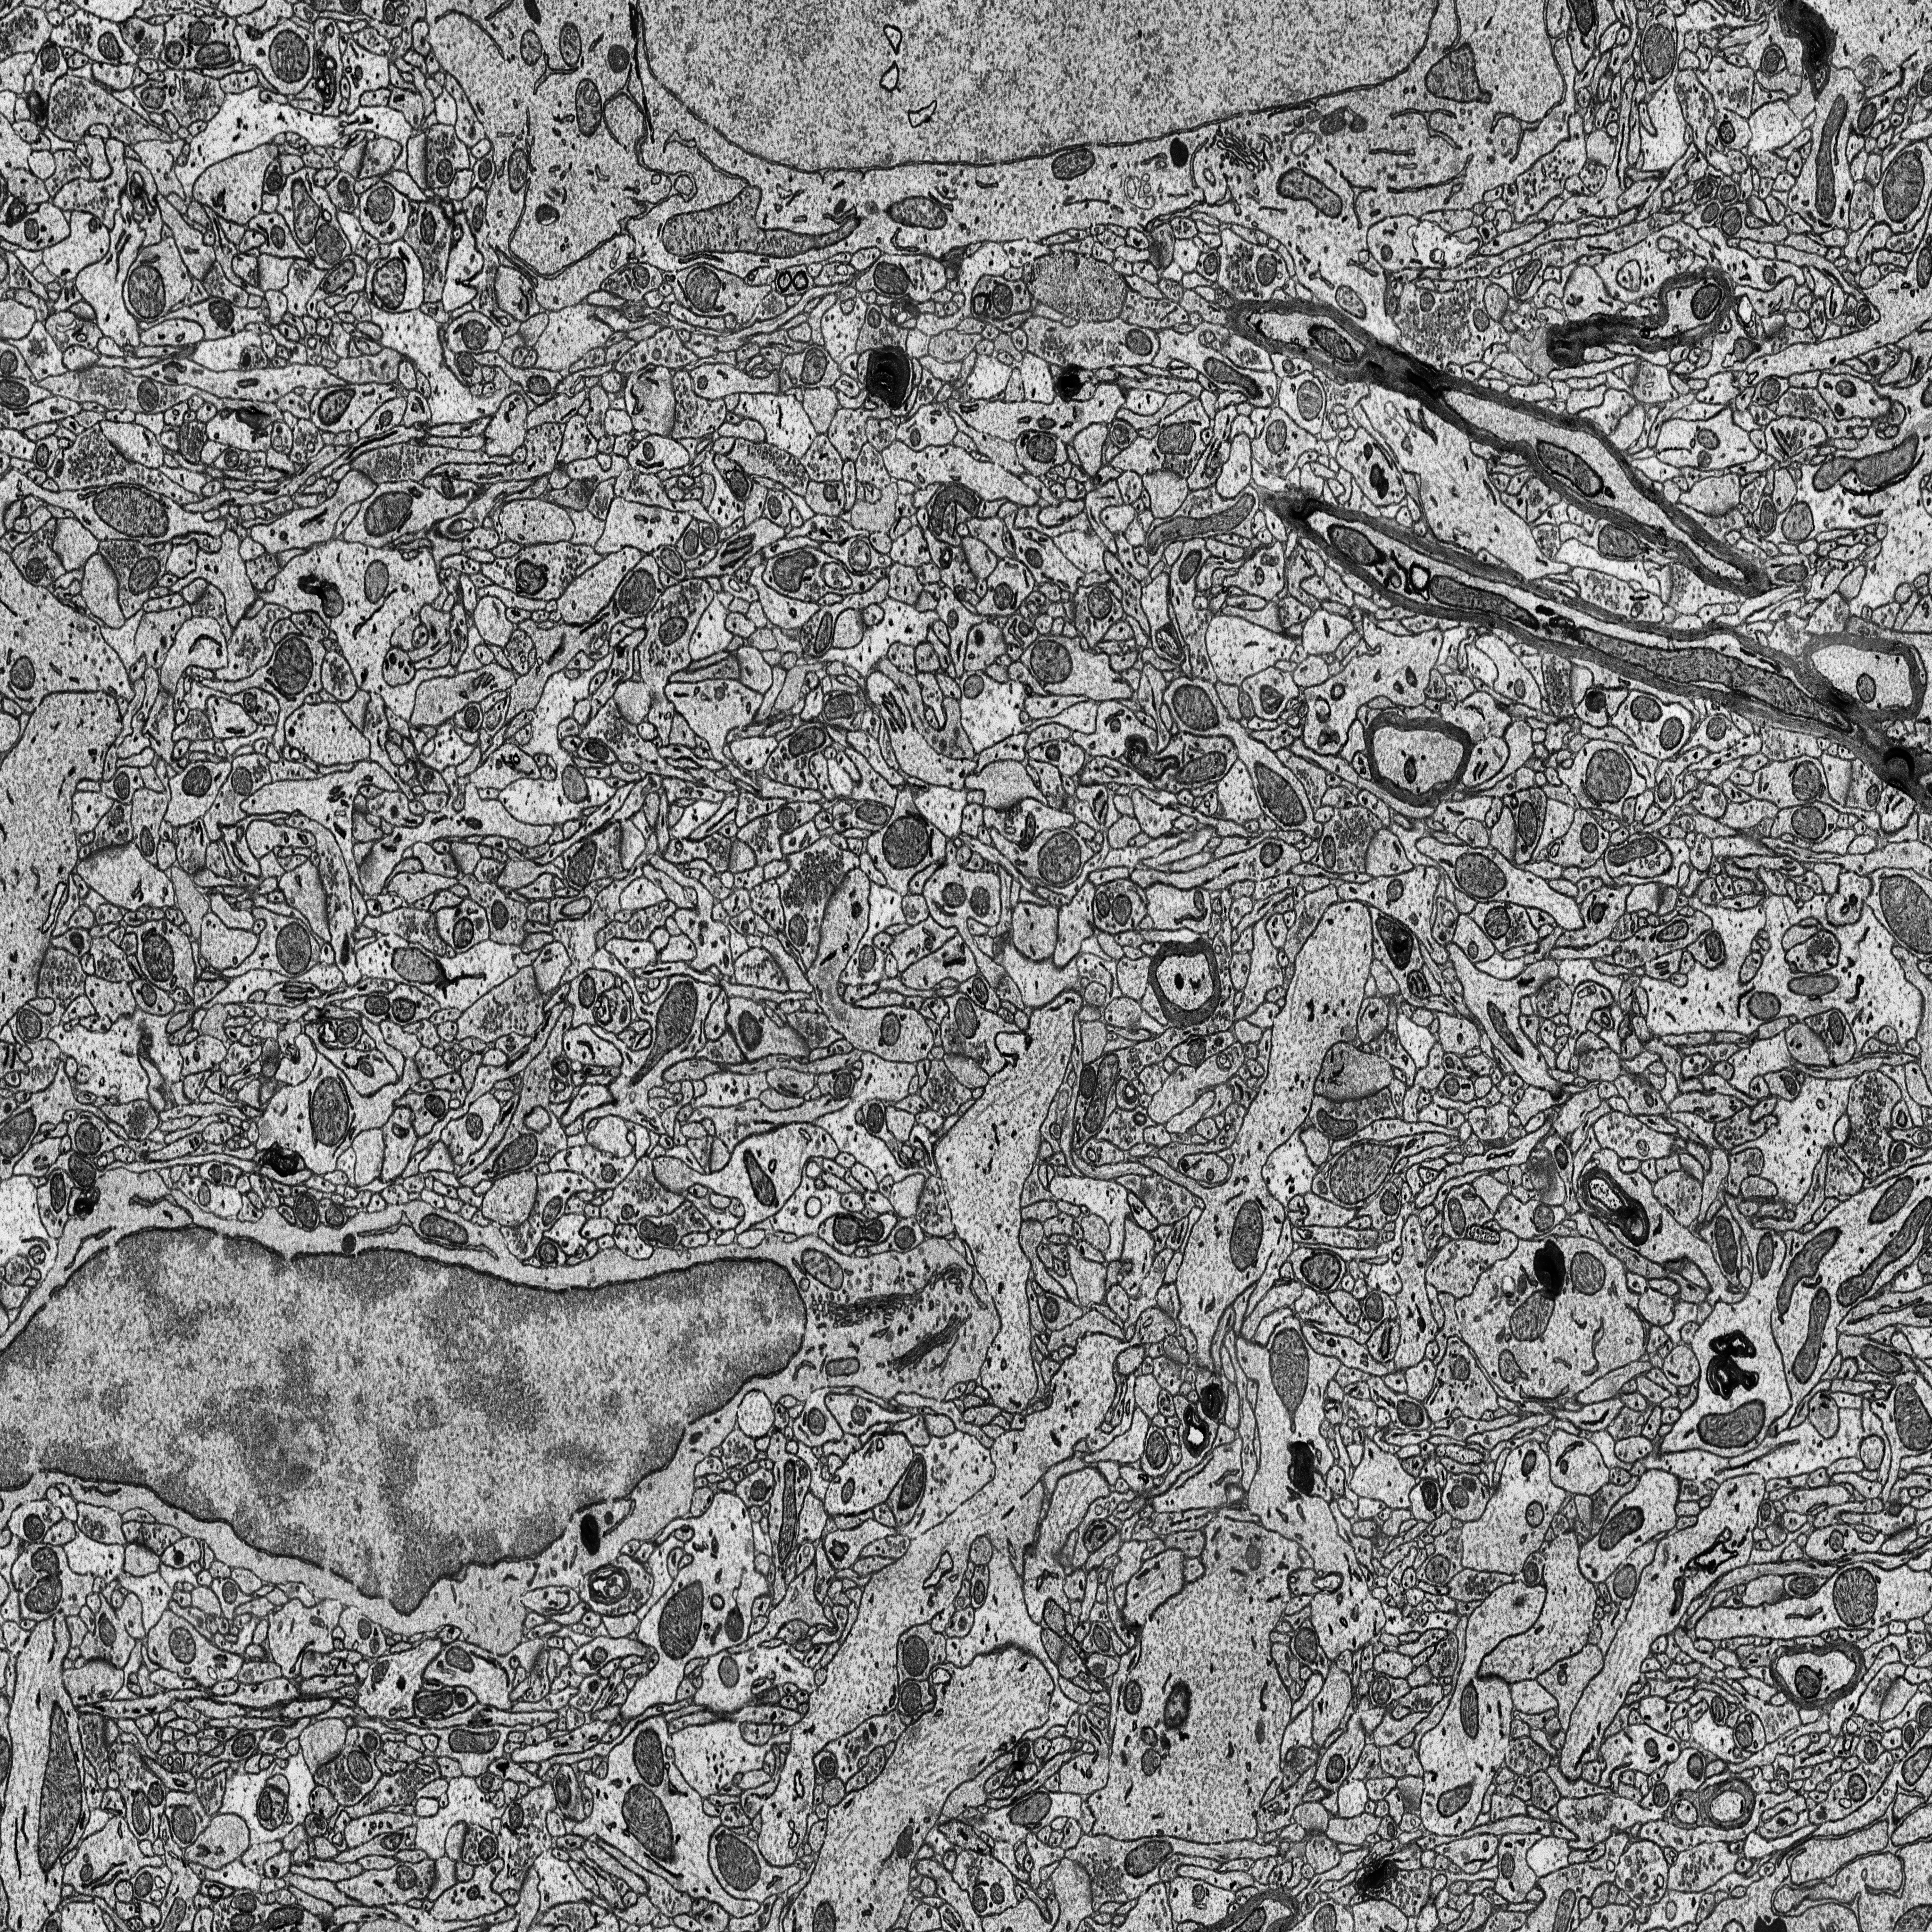
Electron microscopy slice of rat cortex tissue
Slice depth (z): 1
Mitochondria instances in slice: 394